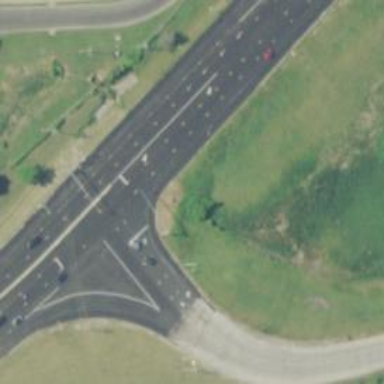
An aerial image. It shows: Primary link highway.